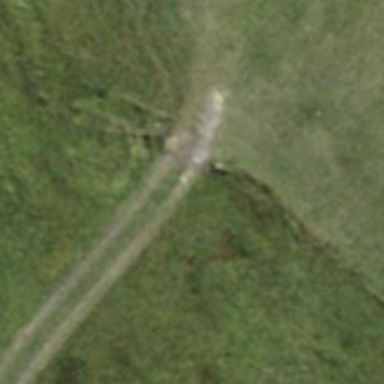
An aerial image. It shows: Track with grade 5 tracktype.